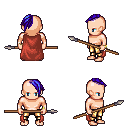
a pixel art fantasy rpg character, male body template, human, light skin, maroon cape, gold greaves, blue long mohawk hairstyle, bracelets, spear, four views (front, back, left, right), 2x2 character sprite sheet, small pixel art, hard edges, no anti-aliasing